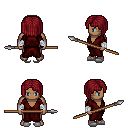
a pixel art fantasy rpg character, male body template, human, dark skin, red robe, magenta pants, brunette pageboy hairstyle, white cloth bandages, white slippers, spear, four views (front, back, left, right), 2x2 character sprite sheet, small pixel art, hard edges, no anti-aliasing